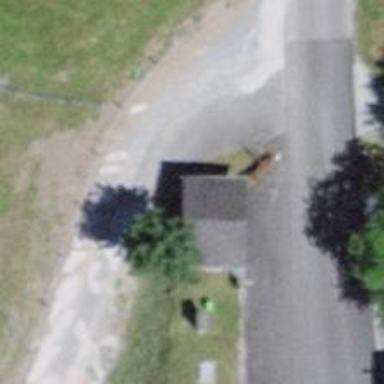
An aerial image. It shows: Shelter for public transport.